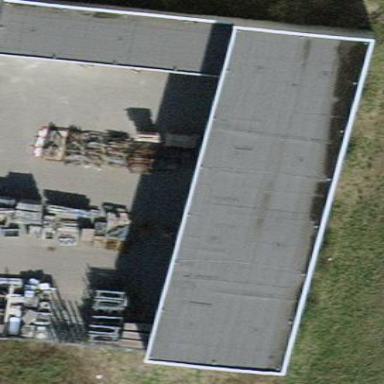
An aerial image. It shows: View of roof of building.